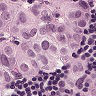
Metastatic tissue present: yes